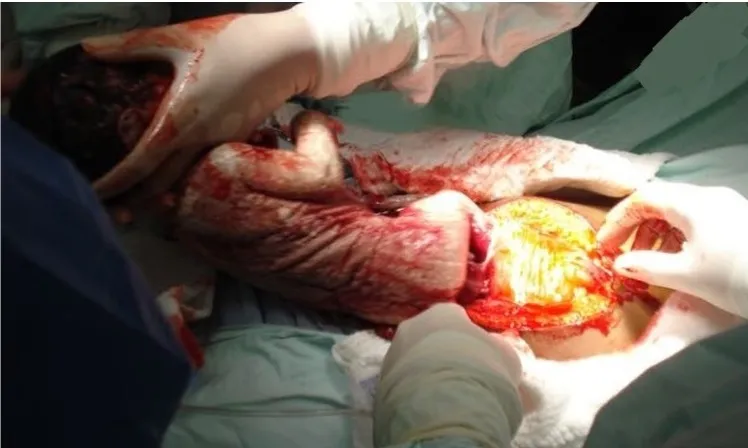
(B): Emergency cesarean section.
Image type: medical_photograph (other_medical_photograph)